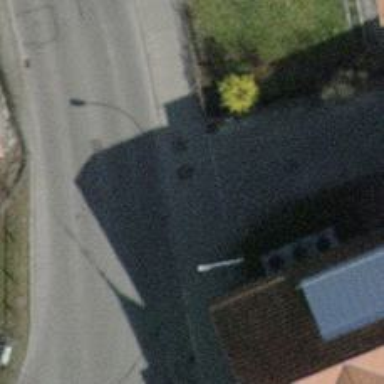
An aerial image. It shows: Residential road with asphalt surface.